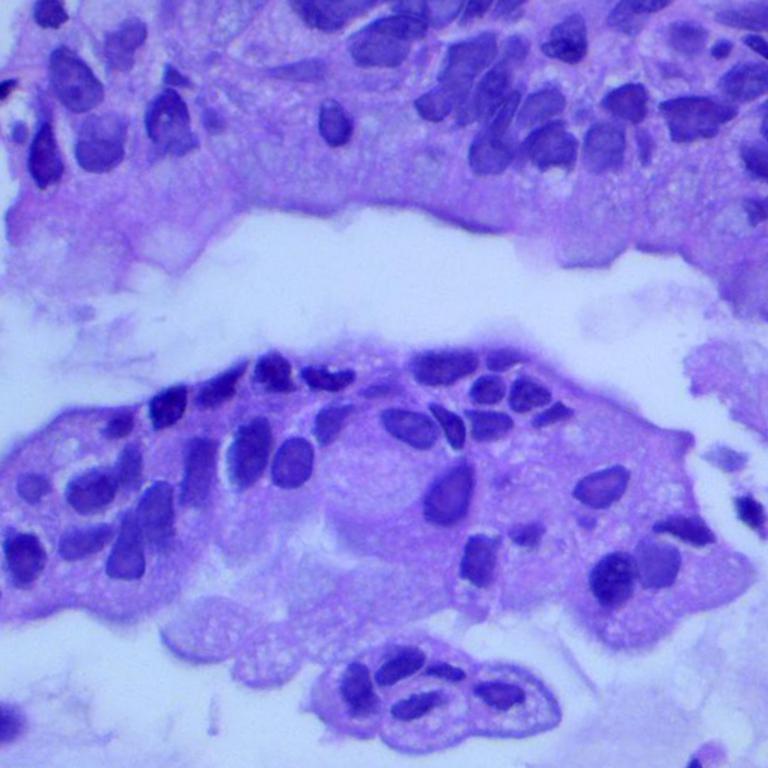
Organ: lung
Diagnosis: adenocarcinomas